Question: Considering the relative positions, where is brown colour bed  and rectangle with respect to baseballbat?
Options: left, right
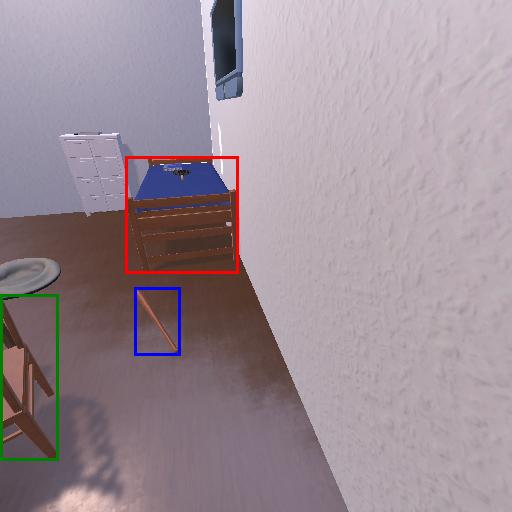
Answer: left